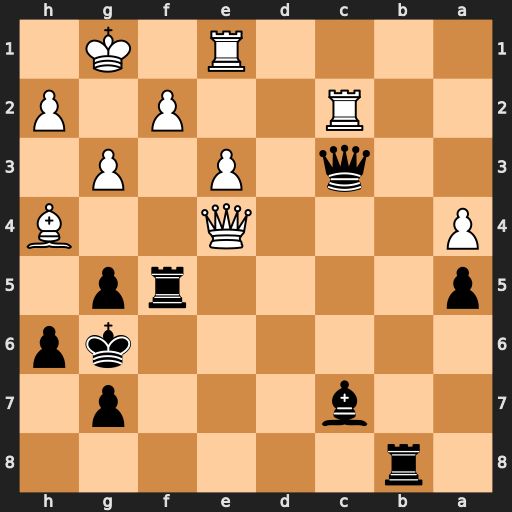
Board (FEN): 1r6/2b3p1/6kp/p4rp1/P3Q2B/2q1P1P1/2R2P1P/4R1K1
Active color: b
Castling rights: -
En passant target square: -
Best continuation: Qxe1+ Kg2 Qb4 Rc6+ Bd6